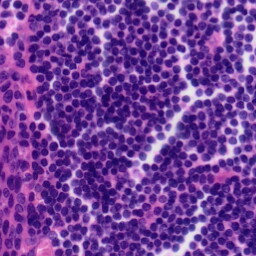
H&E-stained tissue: Tonsil